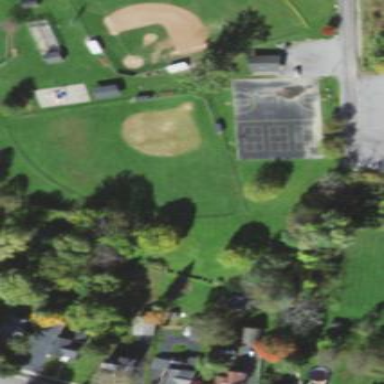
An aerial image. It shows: Baseball pitch for leisure land activities.